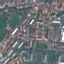
Label: Residential